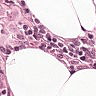
Metastatic tissue present: yes